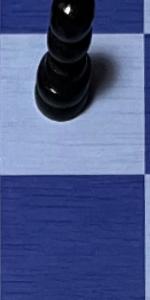
Label: Empty